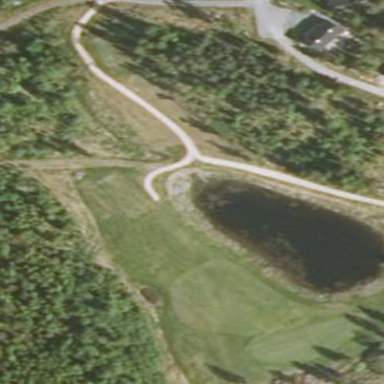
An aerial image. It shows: Pond with natural water.